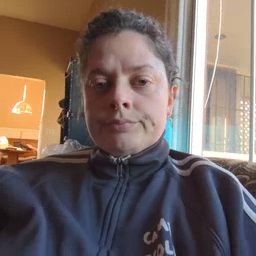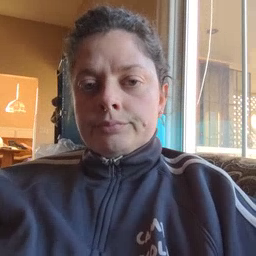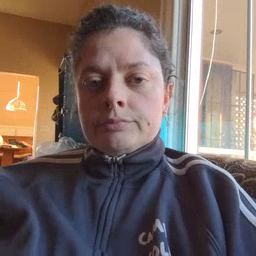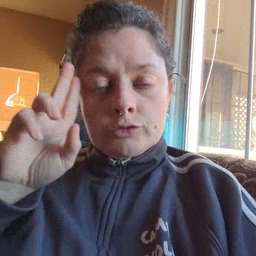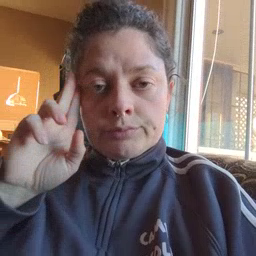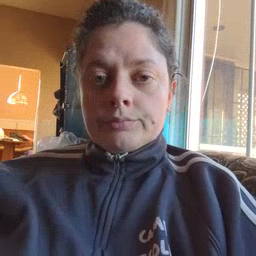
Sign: uncle